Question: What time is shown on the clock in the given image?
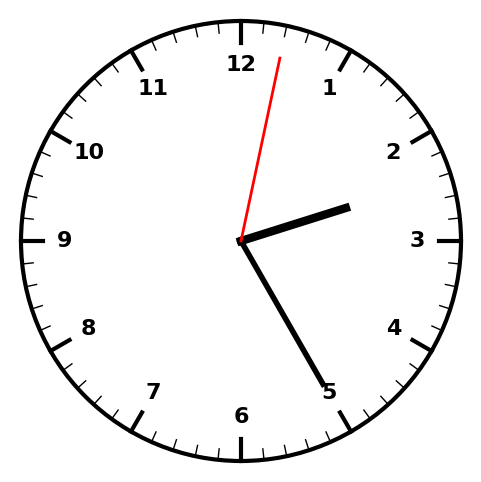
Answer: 02:25:02